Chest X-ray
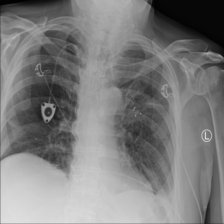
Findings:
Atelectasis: negative
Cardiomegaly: negative
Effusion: negative
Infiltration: negative
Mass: negative
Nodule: negative
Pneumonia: negative
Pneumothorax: negative
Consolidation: negative
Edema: negative
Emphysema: negative
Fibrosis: negative
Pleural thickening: negative
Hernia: negative